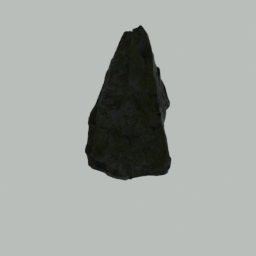
Label: nature